Question: I want to know is below code correct ?
I have following code which takes user Name, email address, email subject and email body. Then user clicks submit button:
'''
submitButton.setOnClickListener(new View.OnClickListener() {
public void onClick(View v) {
Intent intent = new Intent(Intent.ACTION_SENDTO);
intent.setType("text/plain");
intent.putExtra(Intent.EXTRA_SHORTCUT_NAME, nameValue); //nameValue is sender name takes via EditText
intent.putExtra(Intent.EXTRA_EMAIL, emailValue); //emailValue is sender email address takes via EditText
intent.putExtra(Intent.EXTRA_SUBJECT, subjectValue); //subjectValue is subject of email takes via EditText
intent.putExtra(Intent.EXTRA_TEXT, messageValue); //mesageValue is body of message takes via EditText
intent.setData(Uri.parse("mailto:example@gmail.com"));
intent.addFlags(Intent.FLAG_ACTIVITY_NEW_TASK);
startActivity(intent);
}
});
'''
I have not android phone to test.
In emulator I am getting error below:

How do I know that above code works fine on phone ??
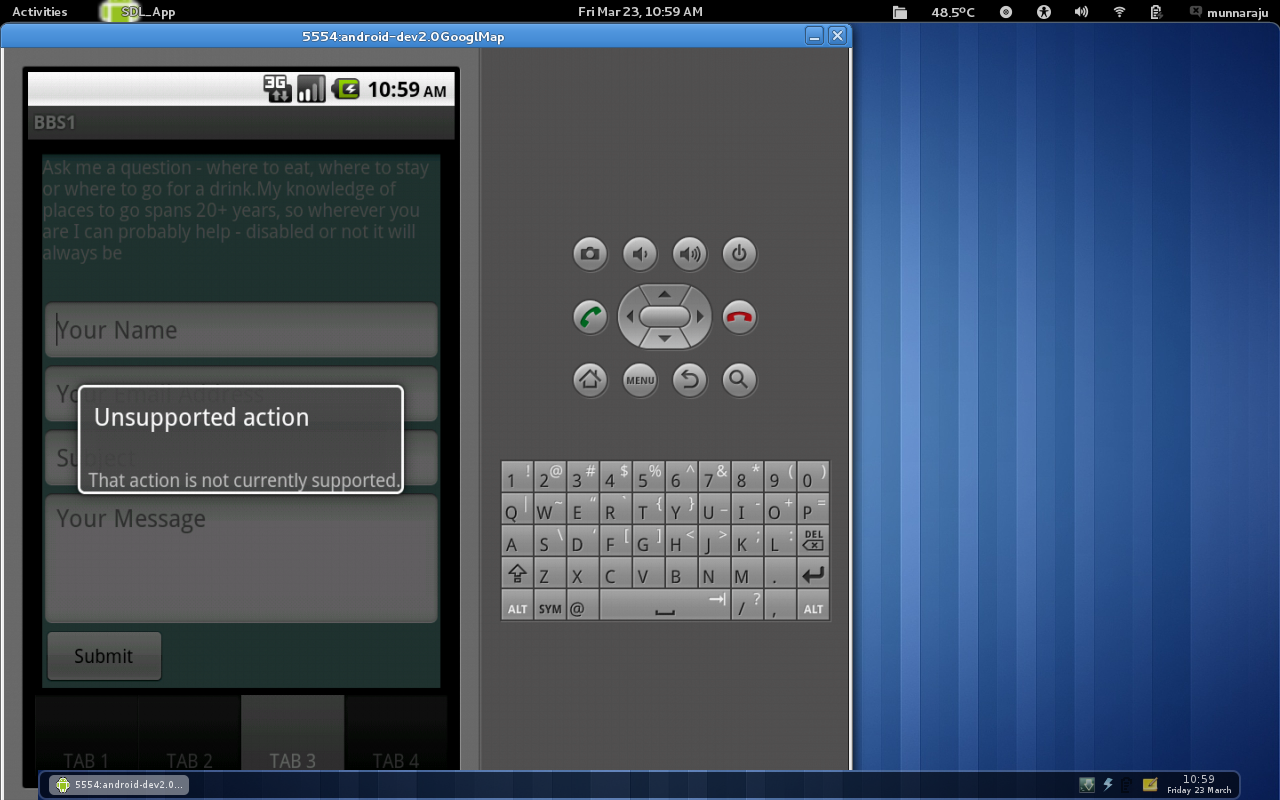
Answer: Because you have no email application installed in your device. Working with this code, you must have email applications installed in your phone.